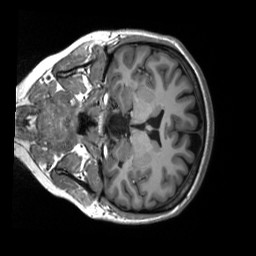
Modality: T1w
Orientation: coronal
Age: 30
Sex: female
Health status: healthy
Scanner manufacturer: siemens
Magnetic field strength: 3 T
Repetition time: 2.53 s
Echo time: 0.00219 s